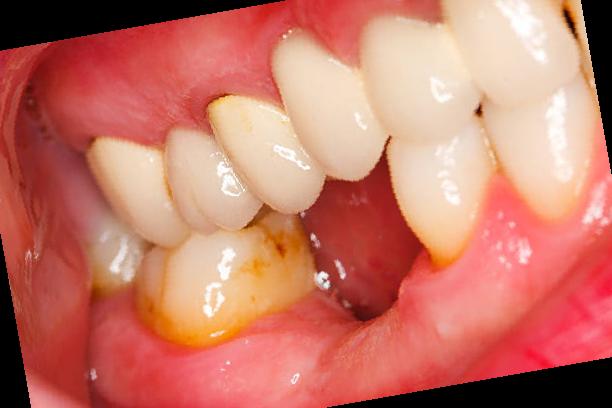
Condition: Gingivitis